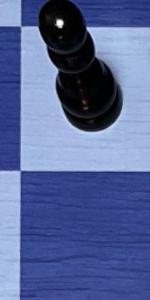
Label: Empty